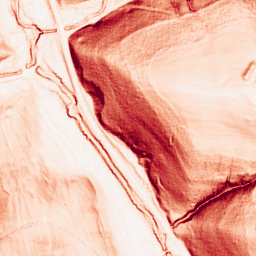
Category: morphological
Decomposition family: morphological_gradient
Decomposition parameters: size: 3
shape: square
Upsampling method: bicubic
Upsampling parameters: scale: 8
Upsampling scale: 8